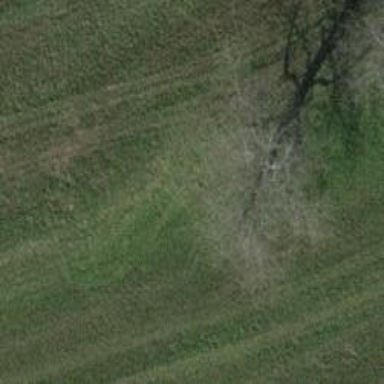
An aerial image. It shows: Single tag "natural: tree."